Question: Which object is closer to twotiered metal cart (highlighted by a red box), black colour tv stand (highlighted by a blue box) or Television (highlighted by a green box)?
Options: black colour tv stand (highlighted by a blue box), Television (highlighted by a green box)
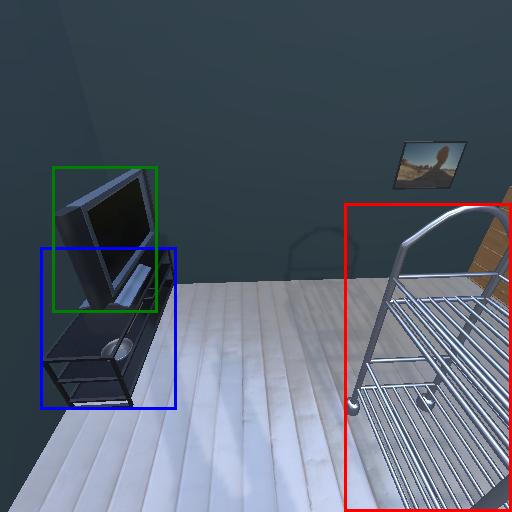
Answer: black colour tv stand (highlighted by a blue box)